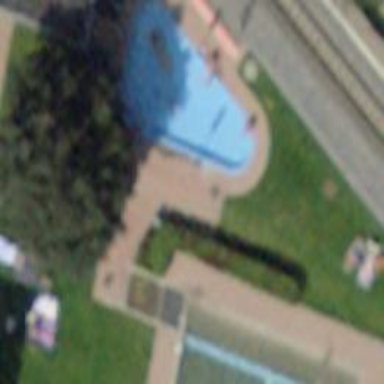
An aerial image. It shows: Swimming pool located in leisure land.